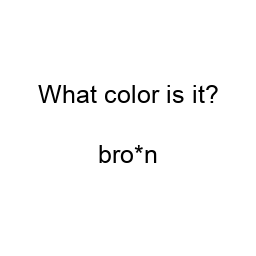
Color: black
Color name shown: brown
Background color: white
Question text color: black